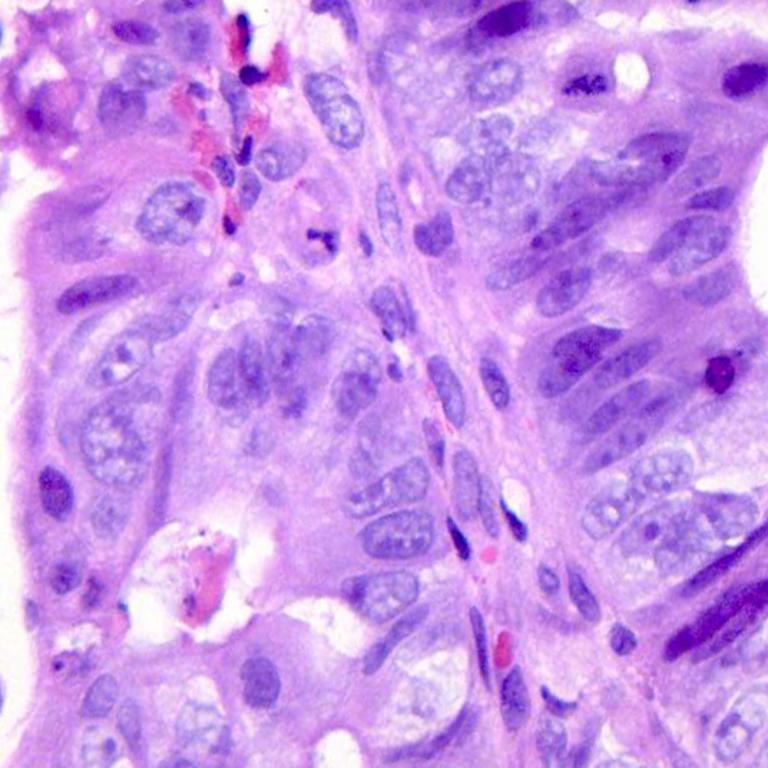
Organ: colon
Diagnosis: adenocarcinomas